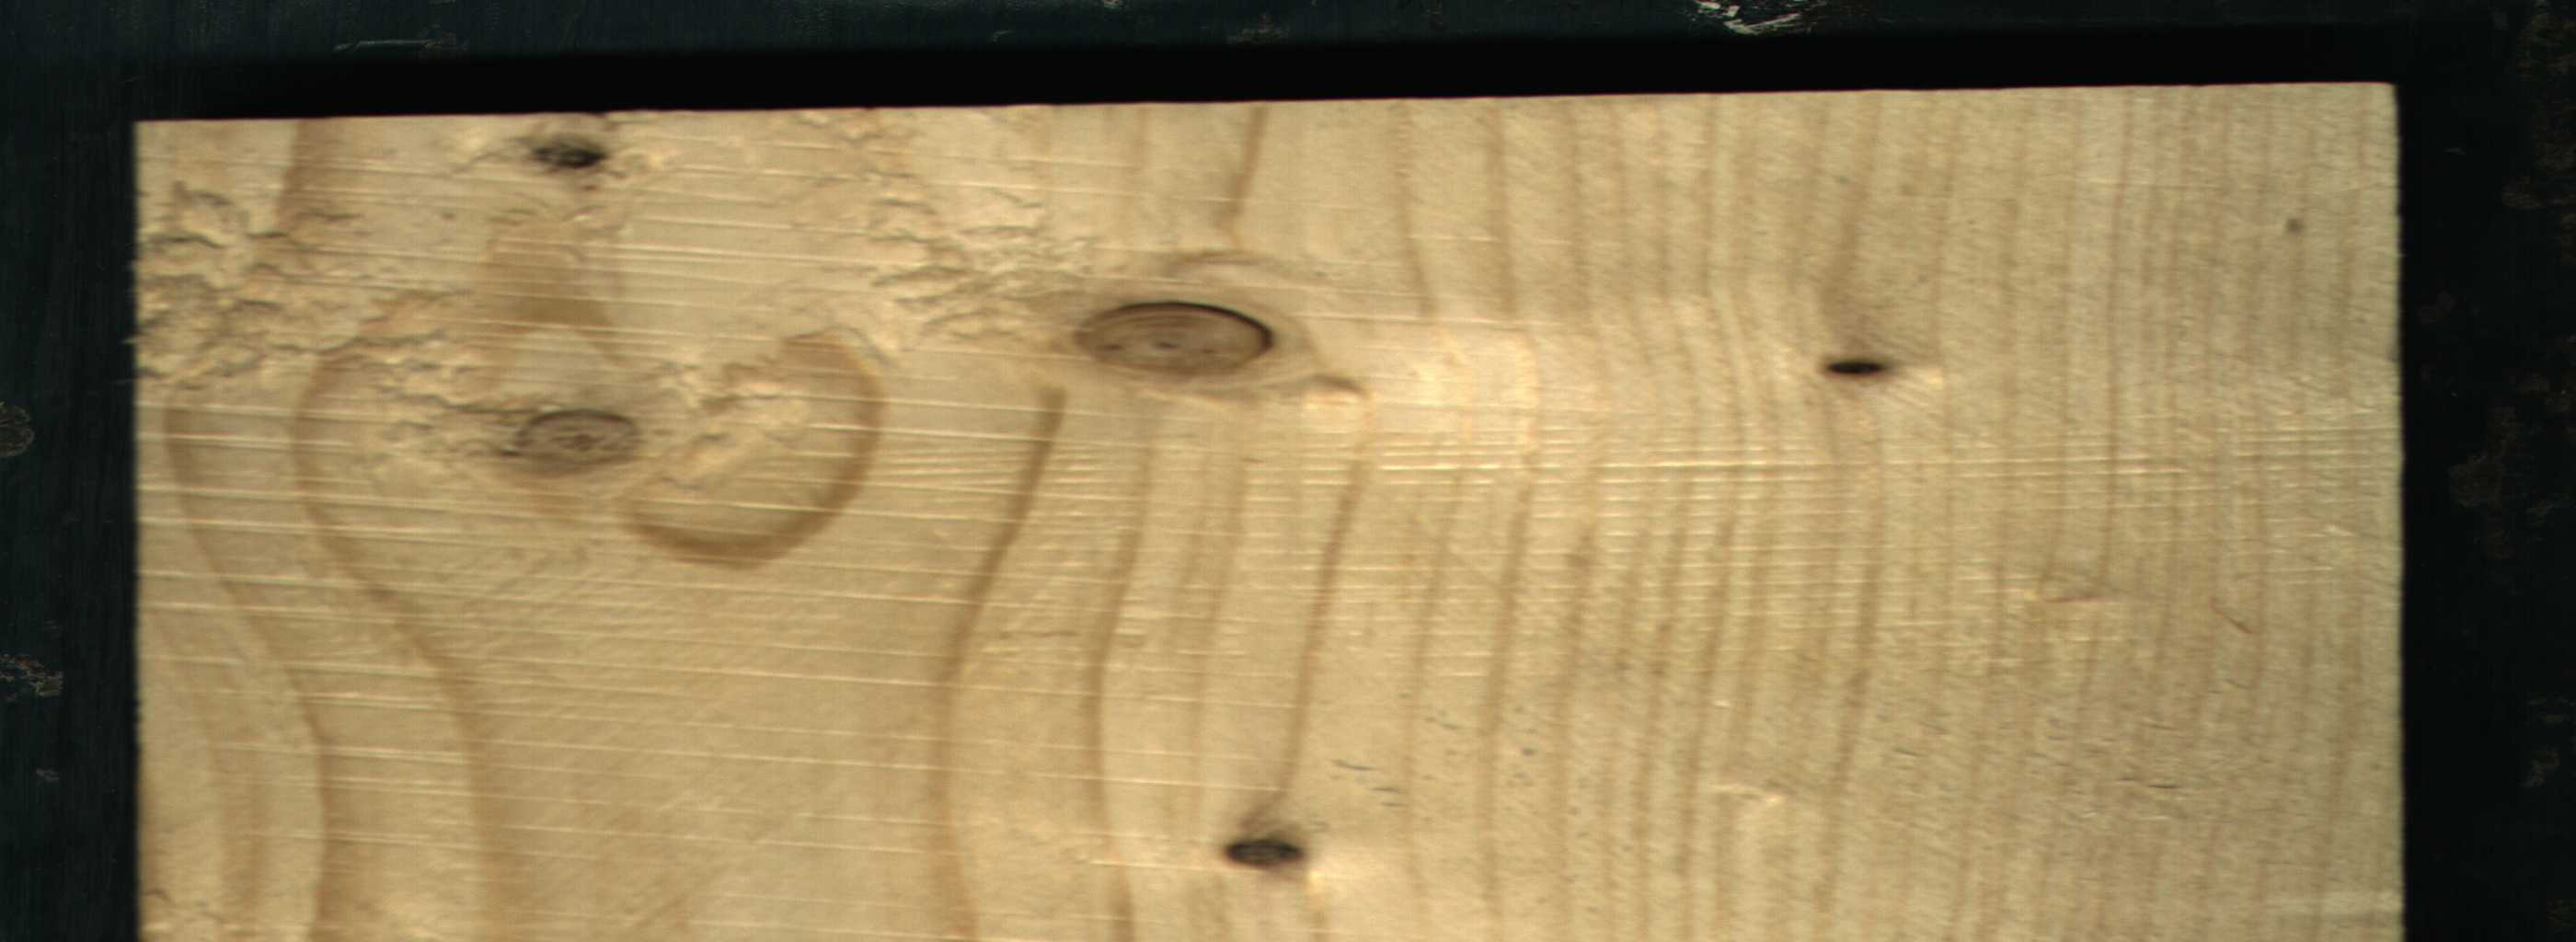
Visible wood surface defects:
Dead_Knot
Dead_Knot
Dead_Knot
Dead_Knot
Live_Knot